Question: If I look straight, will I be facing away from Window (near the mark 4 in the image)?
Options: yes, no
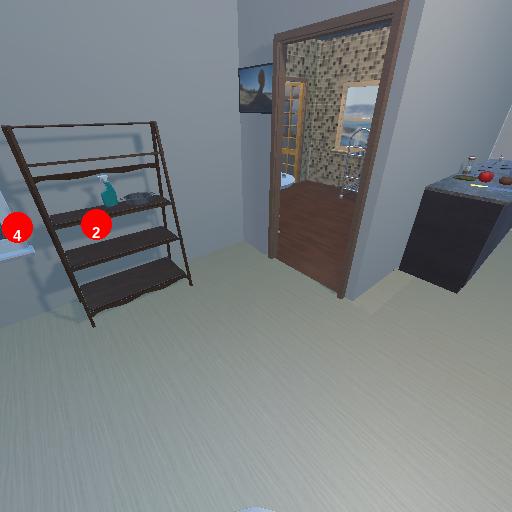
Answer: yes